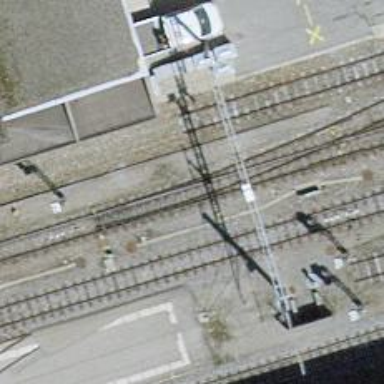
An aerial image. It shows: Narrow gauge railway siding with one track. The railway line is electrified with contact line.